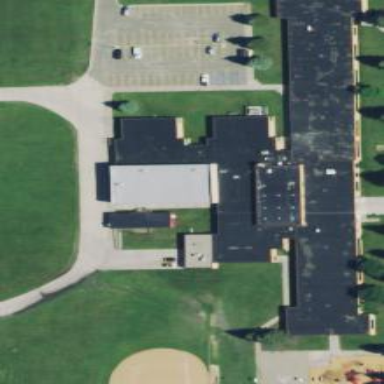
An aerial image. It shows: School building.